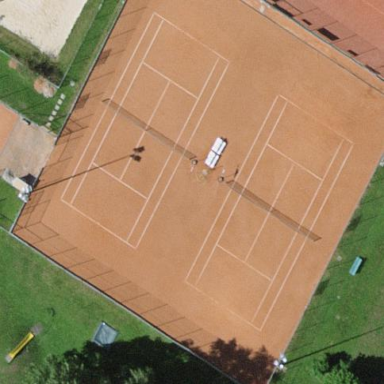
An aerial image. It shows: Tennis court on the leisure land pitch.